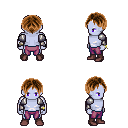
a pixel art fantasy rpg character, male body template, dark elf, purple skin, steel arm armor, magenta pants, brown parted hairstyle, bracelets, maroon shoes, four views (front, back, left, right), 2x2 character sprite sheet, small pixel art, hard edges, no anti-aliasing